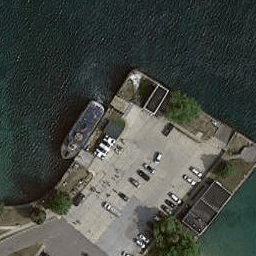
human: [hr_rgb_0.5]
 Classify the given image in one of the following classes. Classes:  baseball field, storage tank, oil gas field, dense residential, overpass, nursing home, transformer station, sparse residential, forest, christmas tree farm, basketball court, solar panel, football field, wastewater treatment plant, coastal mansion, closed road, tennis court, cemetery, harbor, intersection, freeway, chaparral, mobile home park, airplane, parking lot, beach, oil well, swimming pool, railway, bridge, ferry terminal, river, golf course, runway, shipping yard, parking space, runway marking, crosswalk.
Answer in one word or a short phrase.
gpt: ferry terminal